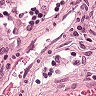
Metastatic tissue present: no